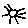
Label: sun